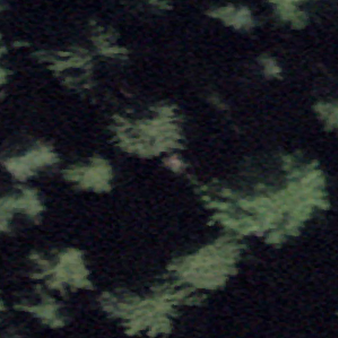
Label: other